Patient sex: M
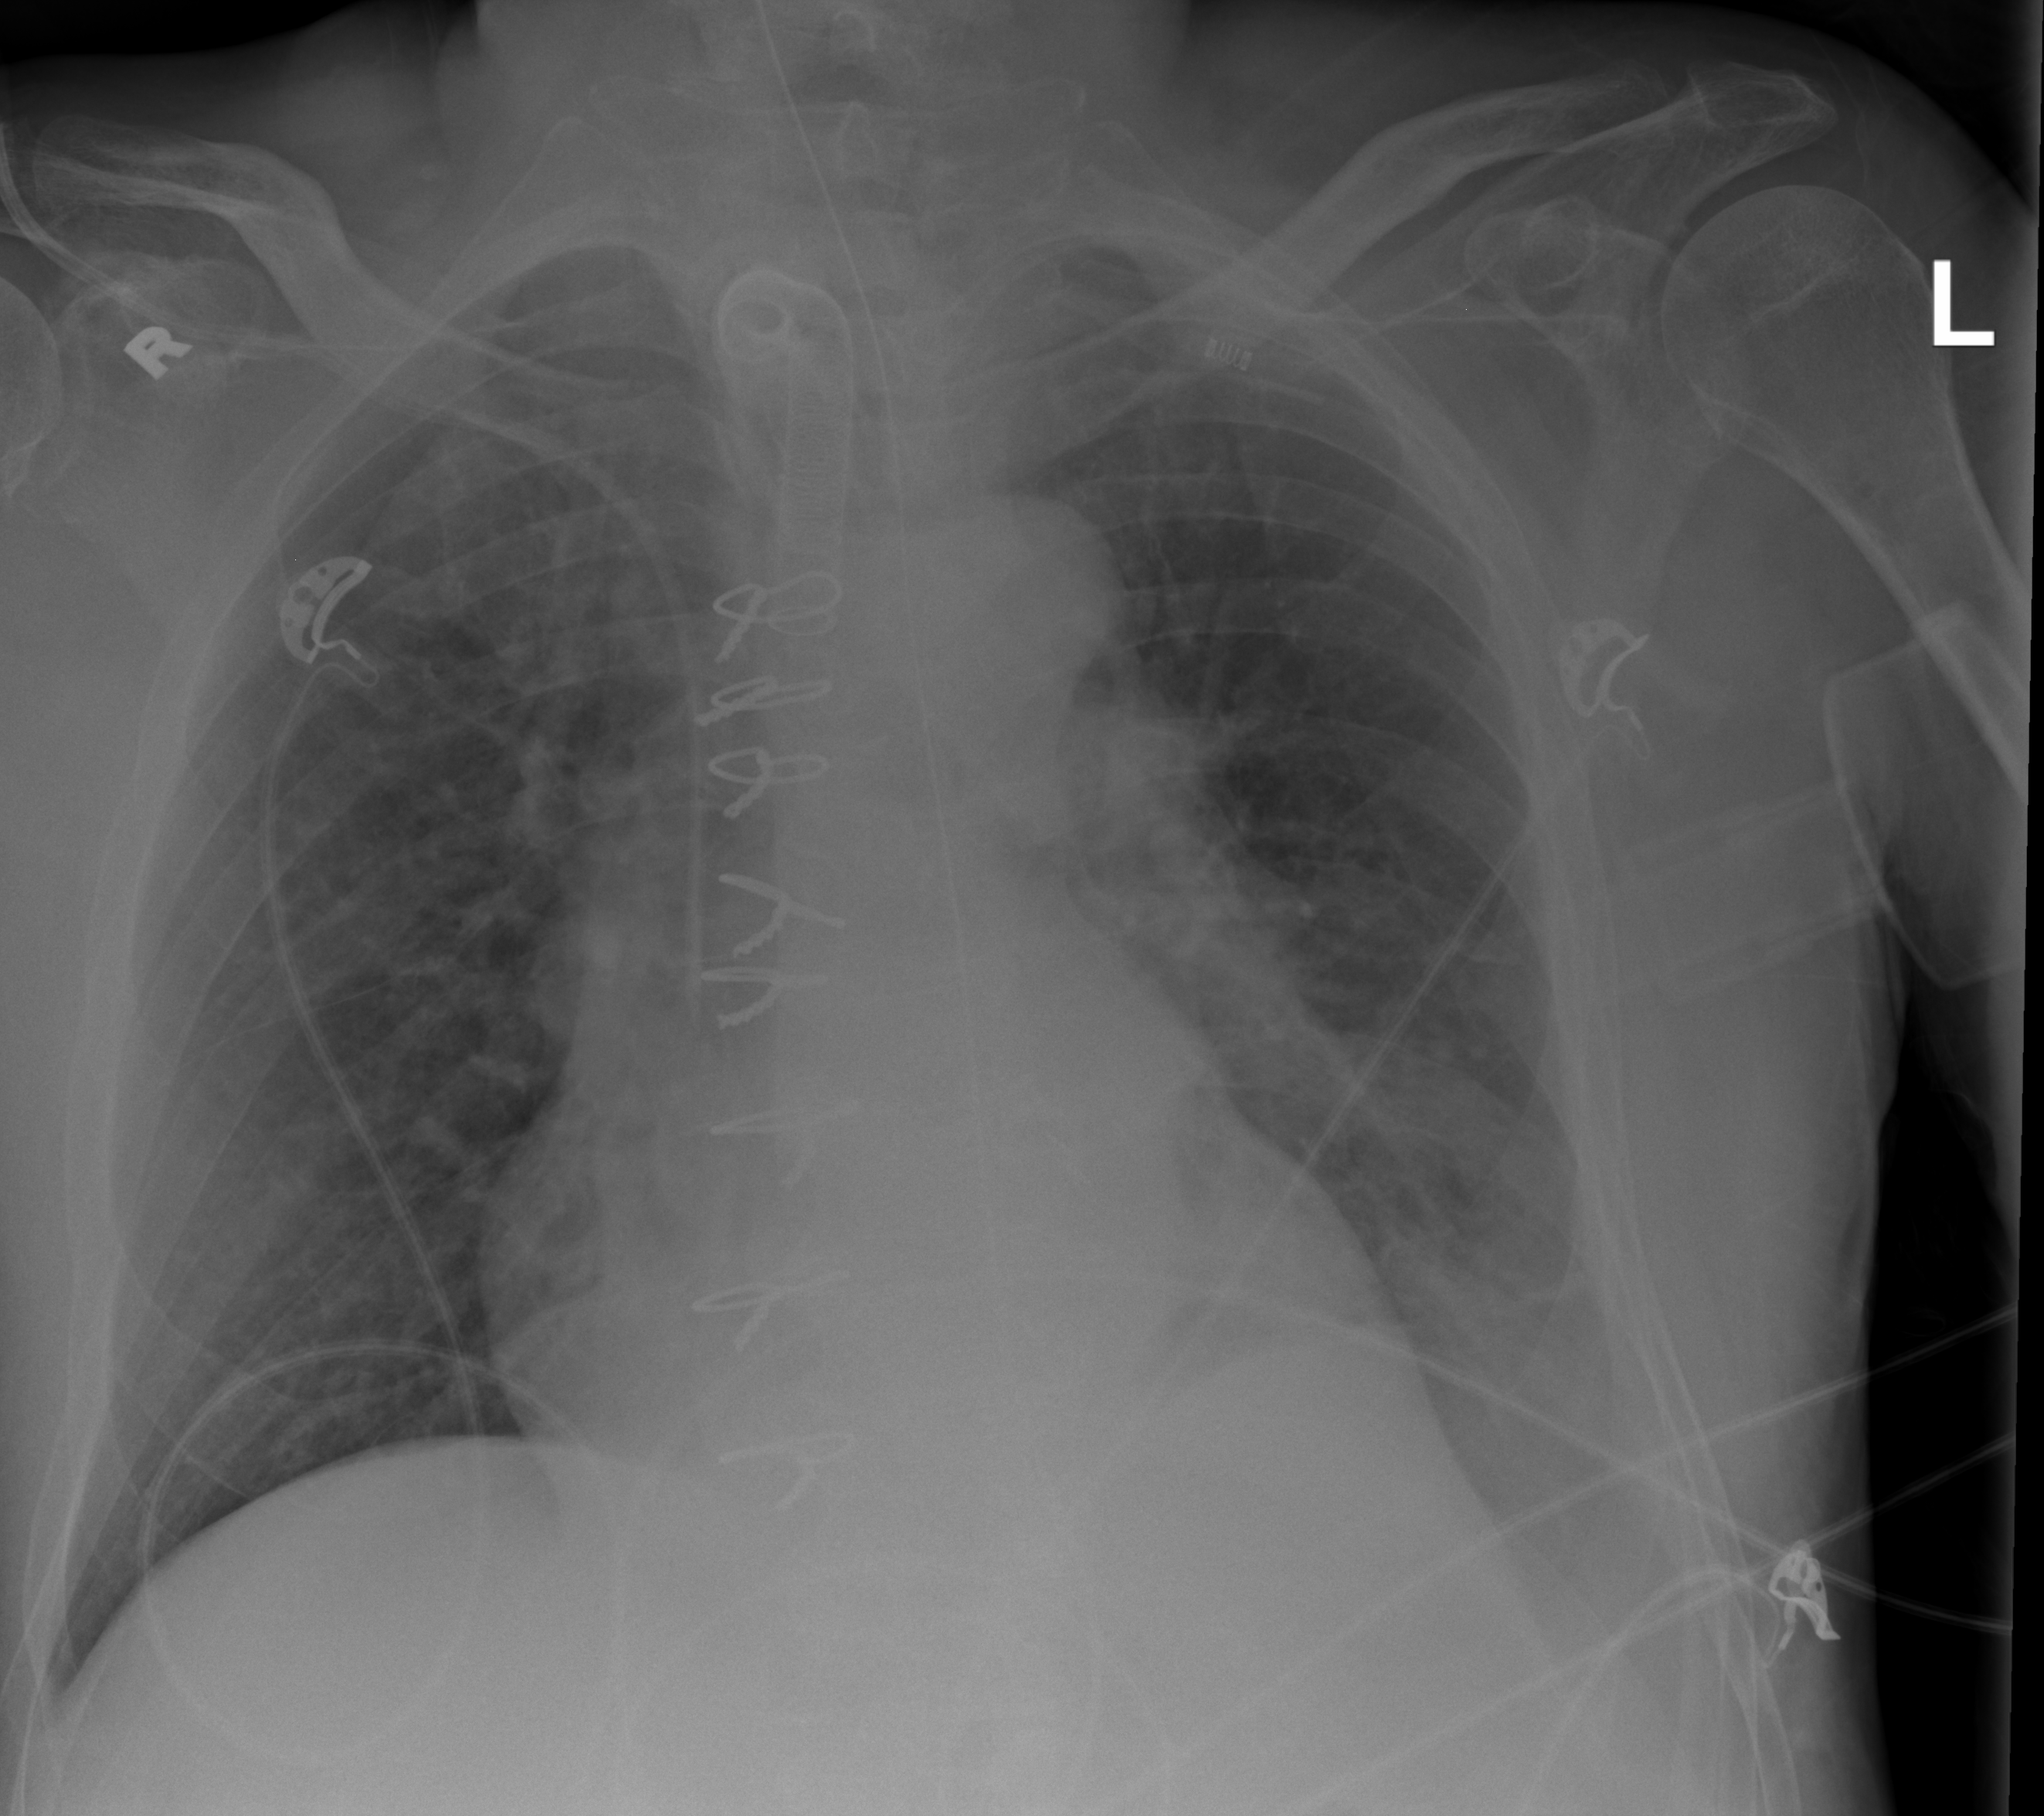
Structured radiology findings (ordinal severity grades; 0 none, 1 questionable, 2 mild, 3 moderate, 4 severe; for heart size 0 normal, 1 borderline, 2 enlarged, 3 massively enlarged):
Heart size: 1
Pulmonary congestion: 2
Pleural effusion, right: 0
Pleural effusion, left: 2
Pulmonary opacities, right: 0
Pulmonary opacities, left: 2
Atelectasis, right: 0
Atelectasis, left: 2